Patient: sex F, age 38
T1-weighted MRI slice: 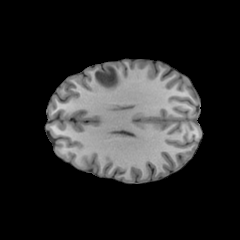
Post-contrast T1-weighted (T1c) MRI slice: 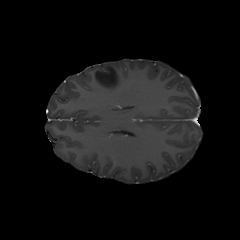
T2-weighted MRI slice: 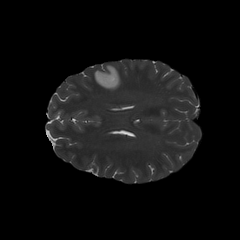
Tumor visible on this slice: yes
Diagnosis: Astrocytoma, IDH-mutant
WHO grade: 2